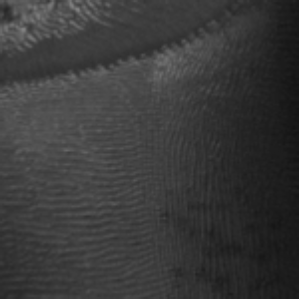
Label: frost